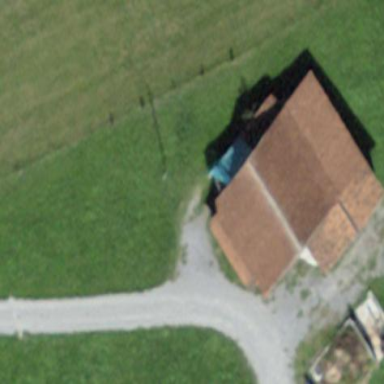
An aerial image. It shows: Barn.